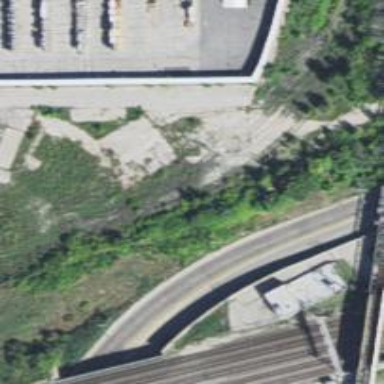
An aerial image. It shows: Abandoned railway siding.